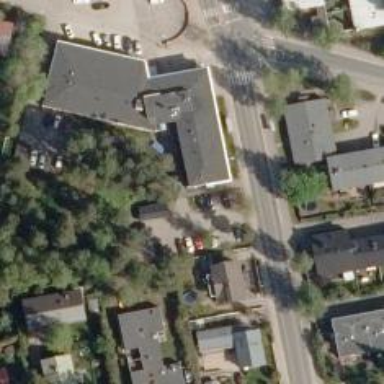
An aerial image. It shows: Healthcare clinic.